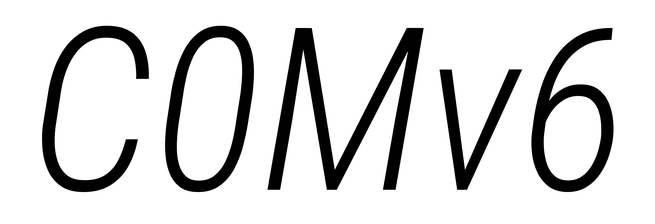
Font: Roboto-Italic_Condensed_Light_Italic